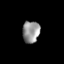
Tissue: skin
Cell type: Epithelial cells
Senescence score: 0.2079
Nuclear area (px): 370
Mean DAPI intensity: 149.016